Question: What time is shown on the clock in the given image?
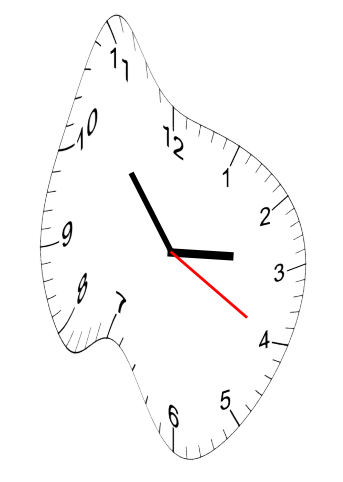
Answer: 02:53:20